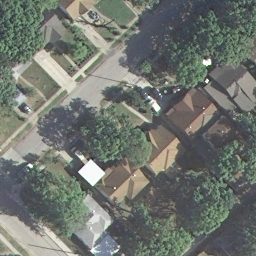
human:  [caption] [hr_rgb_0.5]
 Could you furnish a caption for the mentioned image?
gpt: Many houses arranged neatly surrounded by verdant trees in the medium residential area .

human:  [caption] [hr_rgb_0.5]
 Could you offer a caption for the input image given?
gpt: A medium residential area with plants flurish .

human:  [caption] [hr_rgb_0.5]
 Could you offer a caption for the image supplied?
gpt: A medium residential area with many houses arranged neatly .

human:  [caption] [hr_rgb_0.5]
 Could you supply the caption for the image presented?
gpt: It is a medium residential area with a narrow road goes through this area .

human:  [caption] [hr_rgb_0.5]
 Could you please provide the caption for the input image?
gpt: This is a medium residential area with a narrow road goes through this area .